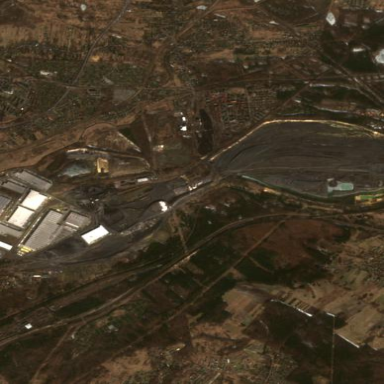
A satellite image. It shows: Industrial area used for mining.